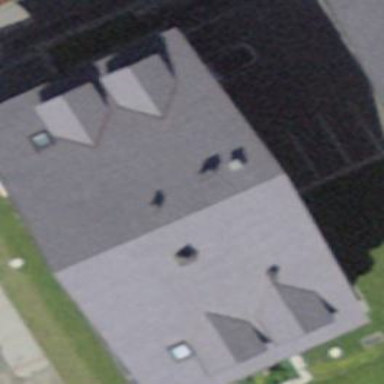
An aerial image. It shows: Gabled roof adorns the apartments building.